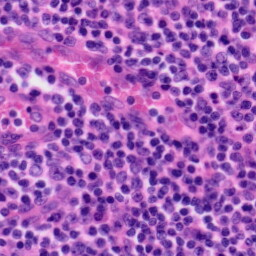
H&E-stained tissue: Tonsil